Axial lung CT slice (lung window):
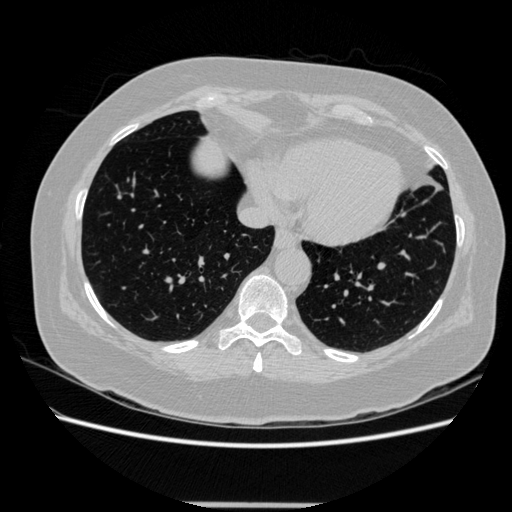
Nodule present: no